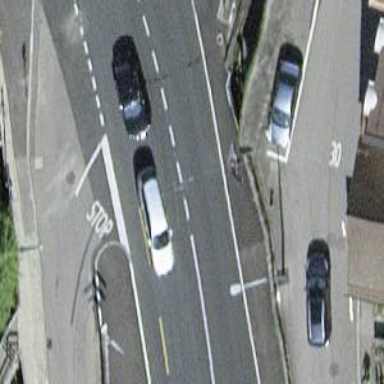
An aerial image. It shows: Primary highway with asphalt surface. It has sidewalks on both sides and designated cycle lane. Trolley wires are present along the road.